Question: Count the number of objects in the diagram.
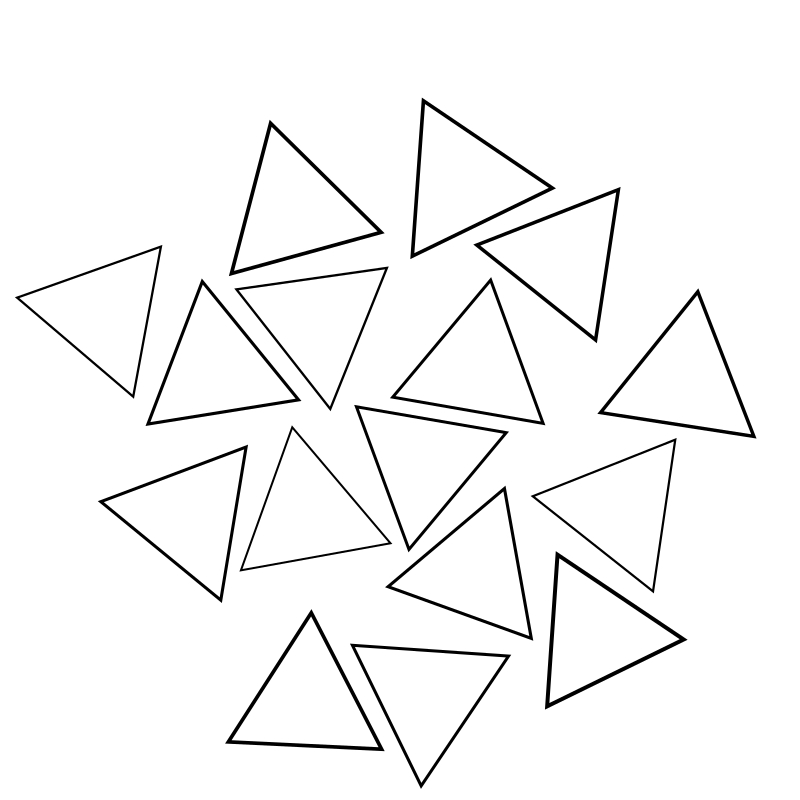
Answer: 16